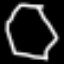
Label: octagon